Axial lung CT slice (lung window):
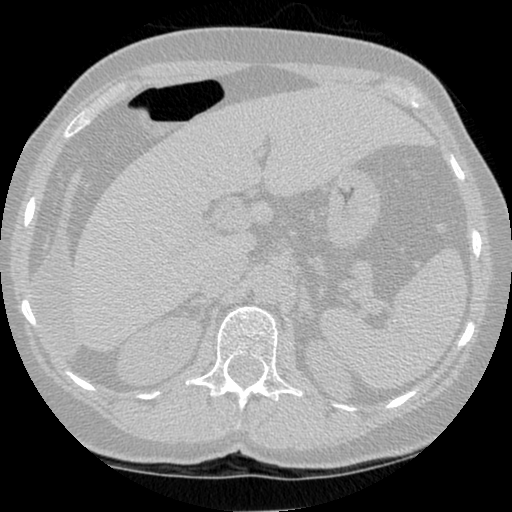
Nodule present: no